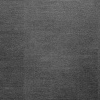
Atmospheric dust classification: dusty